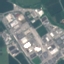
Land use / land cover class: Industrial